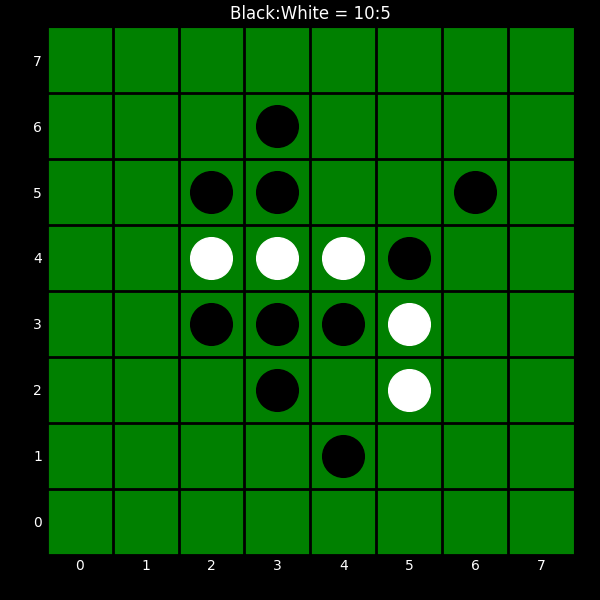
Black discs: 10
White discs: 5